Question:
'''
public partial class MainWindow : Window
{
public MainWindow()
{
InitializeComponent();
DataContext = new AddItem();
taskList.ItemsSource = new List<AddItem>
{
new AddItem()
{
Title = "Task1",
},
new AddItem()
{
Title = "Task2",
},
};
}
private void addButton_Click(object sender, RoutedEventArgs e)
{
taskList.SelectedItem = new AddItem();
}
'''
I want to add the 'Text' in the 'TextBox' as an 'AddItem' to the 'ListView' using a 'Button', but I don't know how to add the value to the 'ListView'. The name of the 'TextBox' is 'inputTitle'.
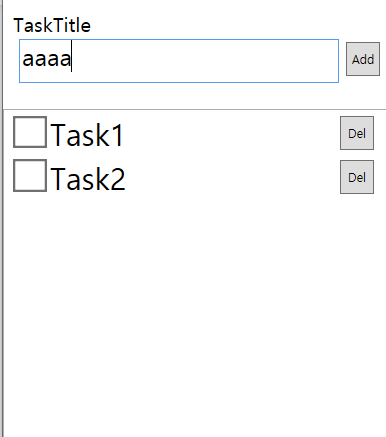
Answer: If you intend to modify the collection you have to use an <URL> interface that tiggers updating your 'ListView'. 'List<T>' does not support that, so your user interface will not be updated when adding, removing or replacing items in the collection.
'''
public partial class MainWindow : Window
{
private ObservableCollection<AddItem> _myItems;
public MainWindow()
{
InitializeComponent();
DataContext = new AddItem();
_myItems = new ObservableCollection<AddItem>
{
new AddItem()
{
Title = "Task1",
},
new AddItem()
{
Title = "Task2",
},
};
taskList.ItemsSource = _myItems;
}
private void addButton_Click(object sender, RoutedEventArgs e)
{
var newItem = new AddItem()
{
Title = inputTitle.Text,
};
_myItems.Add(newItem);
taskList.SelectedItem = newItem;
}
}
'''
You should consider checking if the 'Text' is empty, so you avoid adding useless items or deactivate the button if the 'TextBox' is empty.